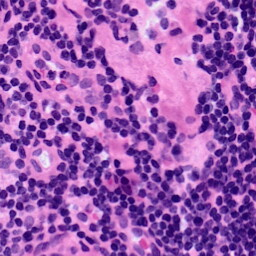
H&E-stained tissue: LymphNode